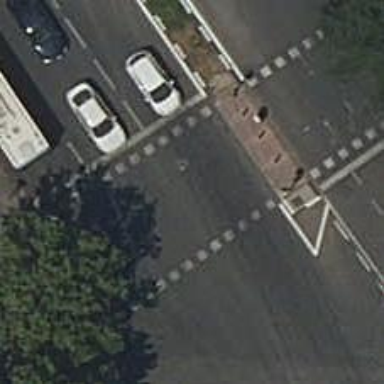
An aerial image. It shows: Road with traffic signals and zebra crossing with traffic signals.